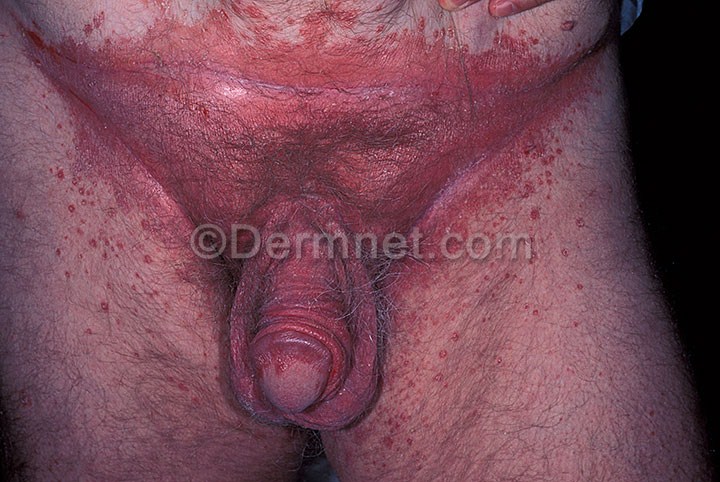
Disease: Tinea Ringworm Candidiasis and other Fungal Infections